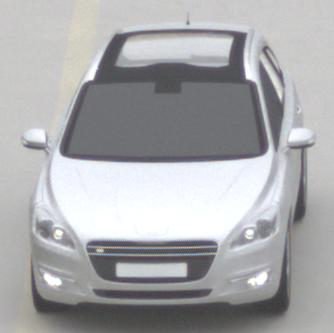
Make: Peugeot
Model: 508 SW 120 VTi
Detailed model: 508 (I) SW
Model produced from: 2011/03
Model produced until: 2014/05
Doors: 5
Color: white
Road condition: dry road
Daytime: midday
Contrast: low contrast